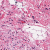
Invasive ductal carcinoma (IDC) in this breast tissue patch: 0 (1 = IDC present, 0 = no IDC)